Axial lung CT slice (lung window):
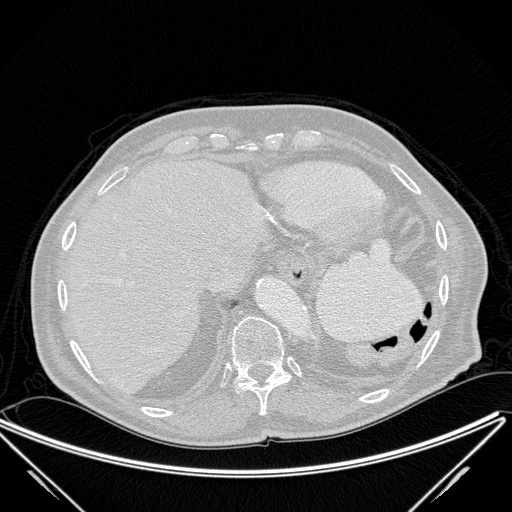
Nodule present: no